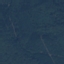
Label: Forest